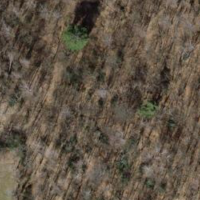
EUNIS habitat code: 41
Species observed at this site:
Fagus sylvatica